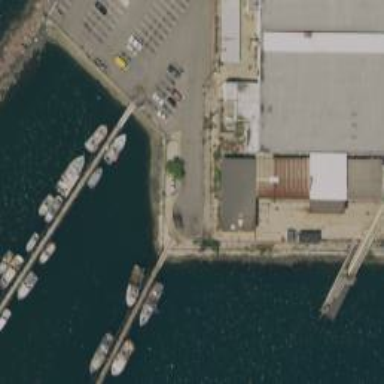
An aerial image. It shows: Man-made pier.